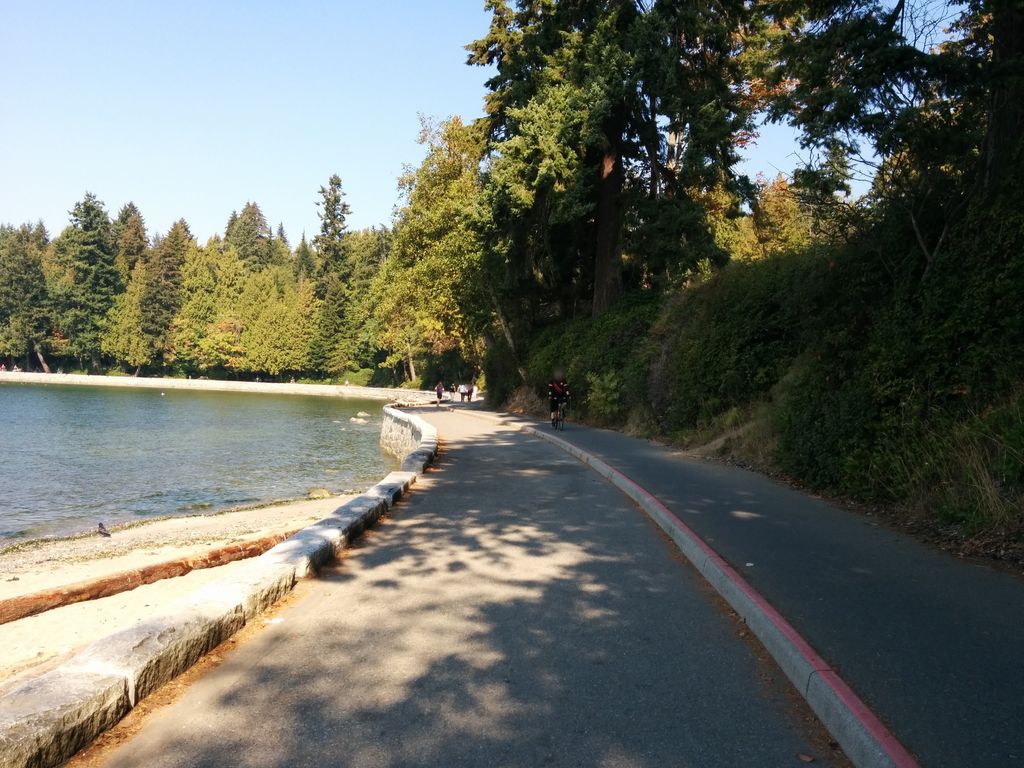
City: vancouver